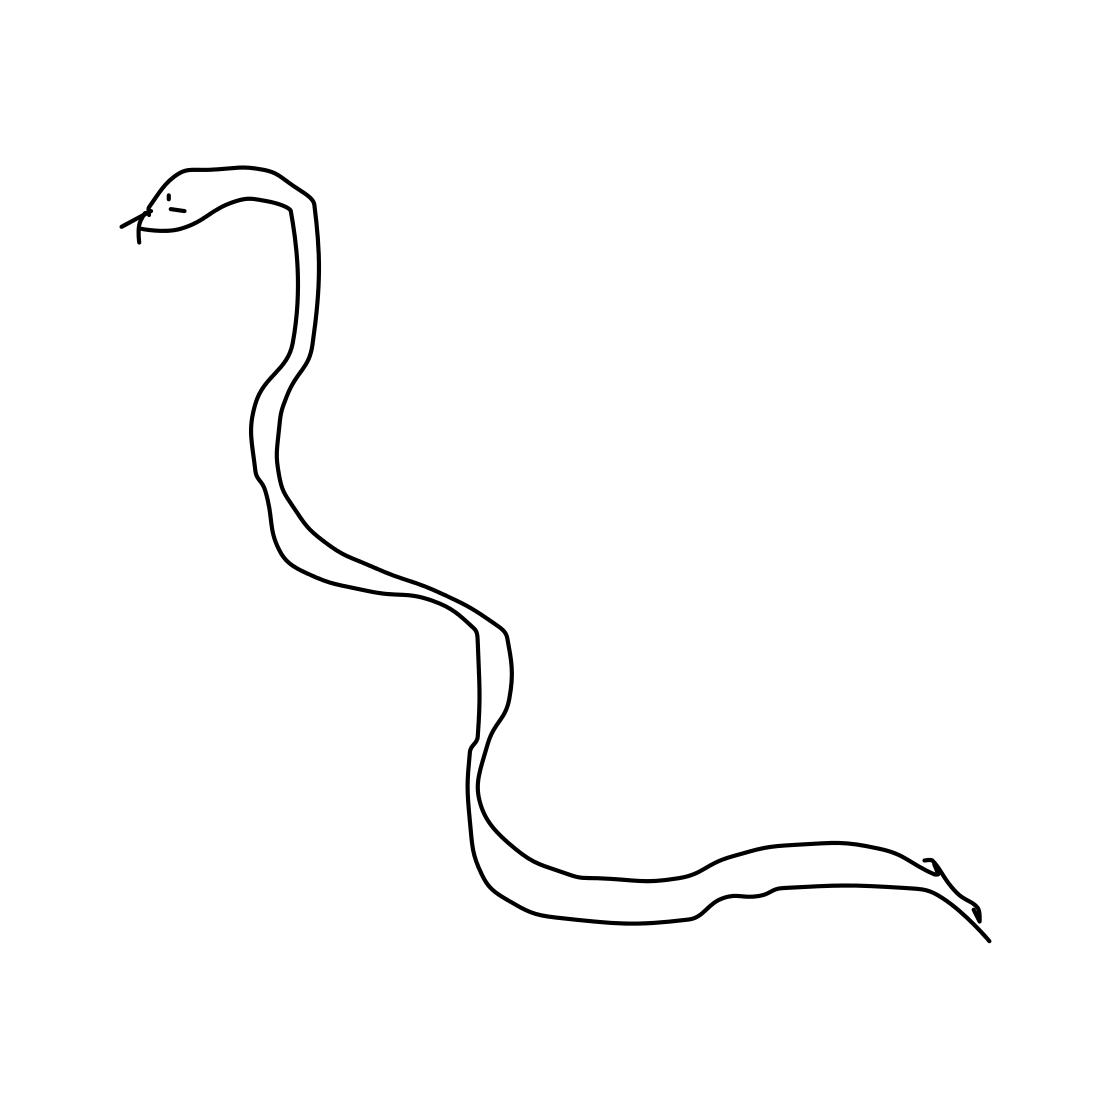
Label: snake